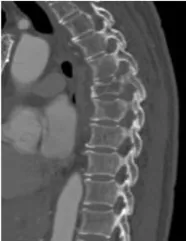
CT and MRI of a 49-year-old female patient with mediastinal EHE before the second treatment. CT.
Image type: radiology (ct)